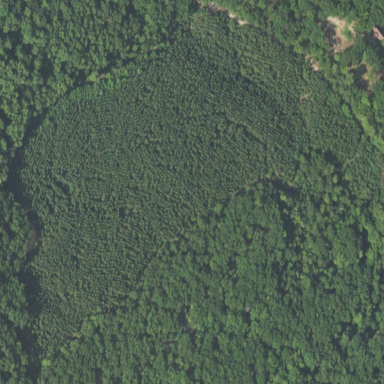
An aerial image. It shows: Evergreen needle-leaved forest.